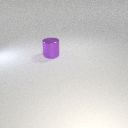
large purple metal cylinder